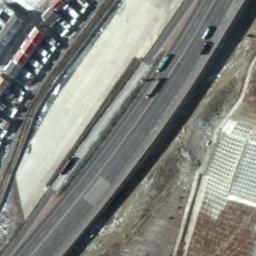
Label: freeway